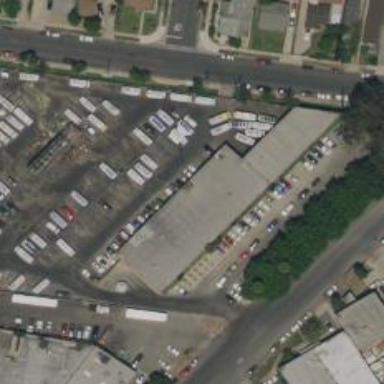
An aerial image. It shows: Warehouse building.